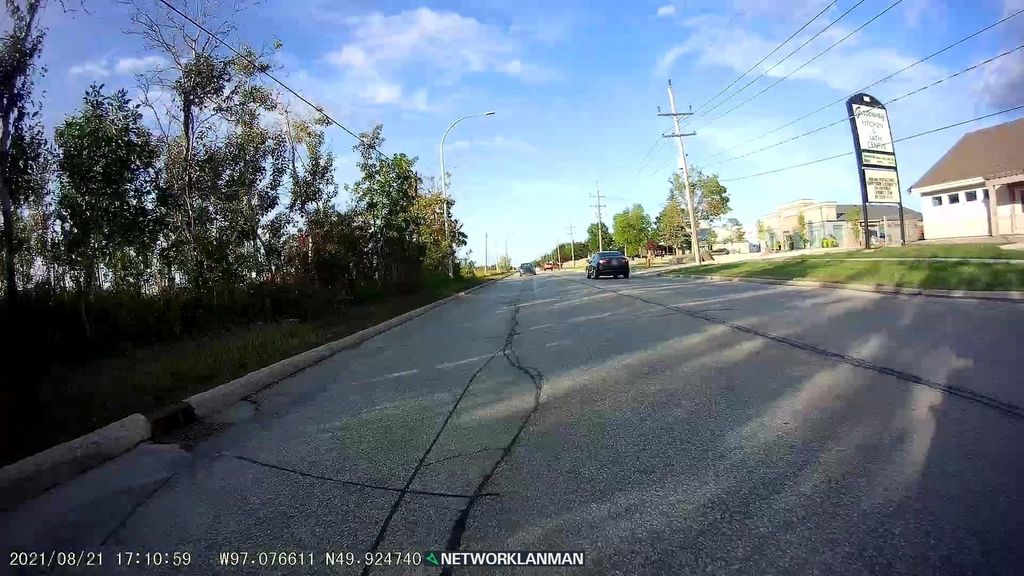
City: winnipeg